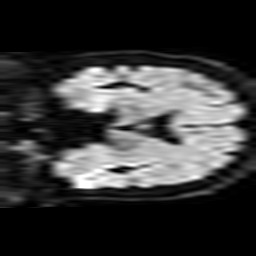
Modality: TRACE
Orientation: coronal
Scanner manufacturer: philips
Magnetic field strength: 1.5 T
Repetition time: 2.857 s
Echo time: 0.06202 s